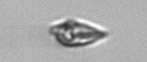
Label: Oxytoxum